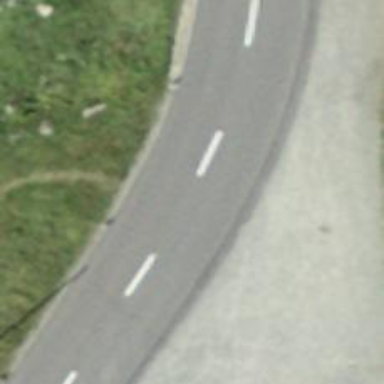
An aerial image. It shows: Asphalt footway with unmarked crossing and visible markings.